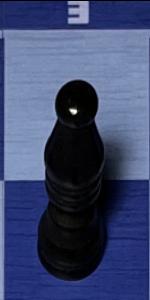
Label: Bishop_Black